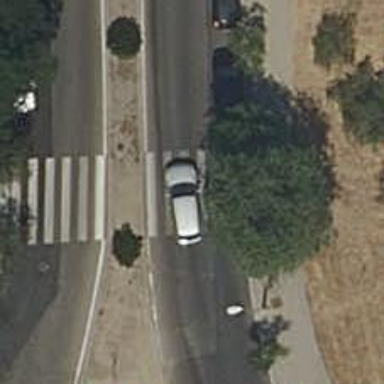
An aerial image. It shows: Uncontrolled crossing on the road.